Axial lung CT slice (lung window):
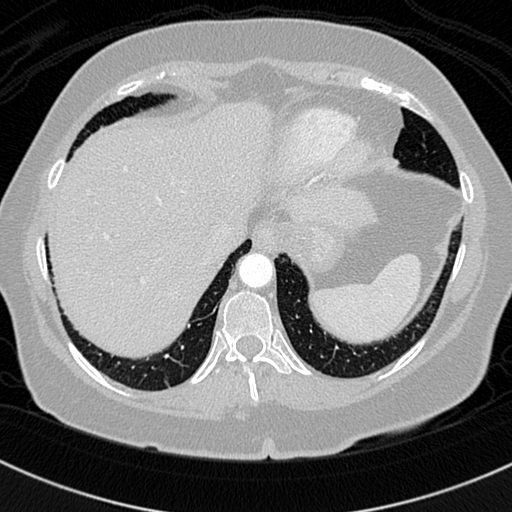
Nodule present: no